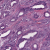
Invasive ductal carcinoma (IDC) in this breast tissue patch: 1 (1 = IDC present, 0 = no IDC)